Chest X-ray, PA view. Patient: 61 years old, sex M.
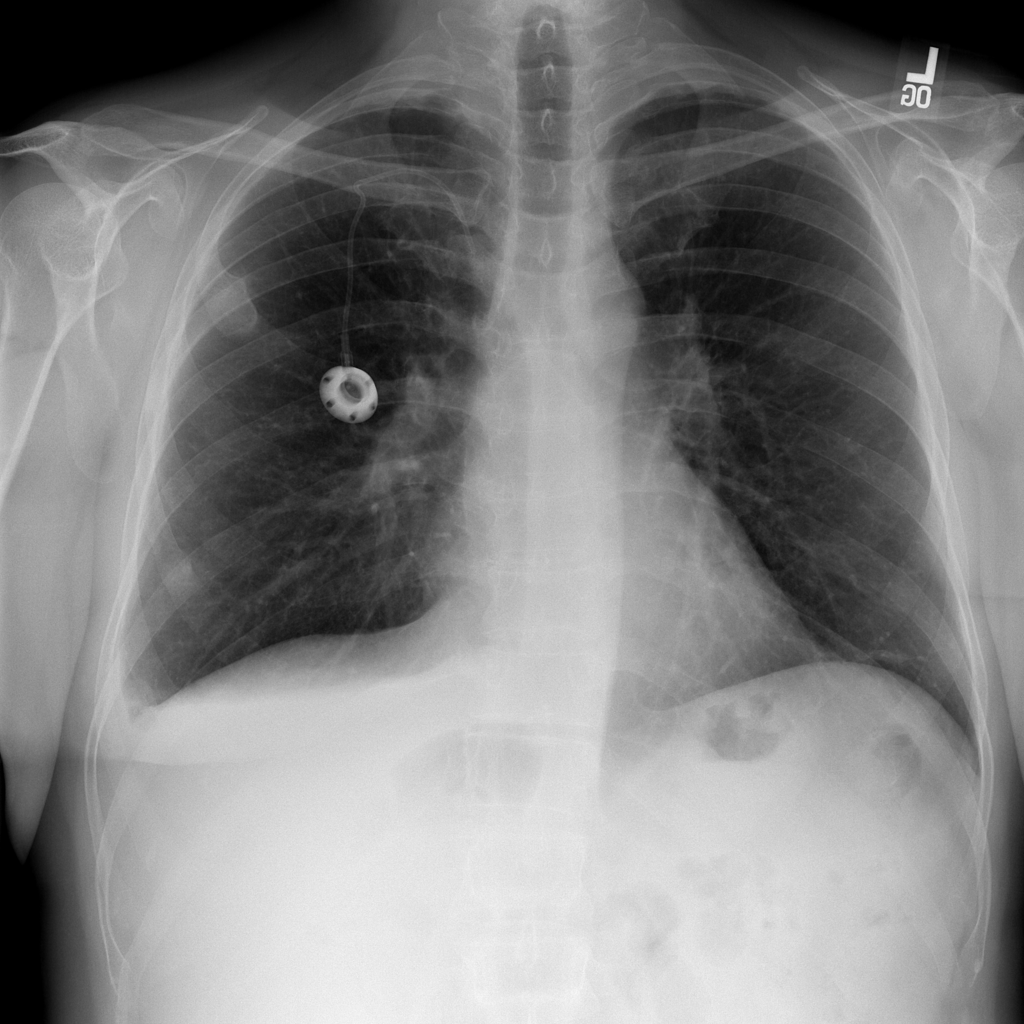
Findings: No Finding